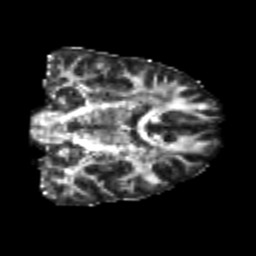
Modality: FA
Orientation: coronal
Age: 20
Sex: male
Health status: healthy
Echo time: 0.074 s